Field crop: maize
Growth stage: 2
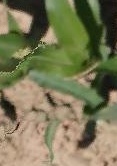
Species: maize